Question: I'm new to javaFX. I created a customized Search box (extends TextField) in java, check image:

I tested it with a test class and it's working.
I want to know now if it's possible to create its FXML file than add this component to scene builder ? how to do it ? Thanks in advance.
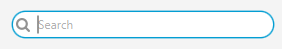
Answer: You can put your component in a Jar and import it into SceneBuilder. You don't need to create an FXML file for your component to add it to SceneBuilder Library Panel.
See the <URL> section of the JavaFX user guide.
>
1. Select Import JAR/FXML file command from the Library panel's menu, or drag the JAR or FXML file directly from your system's native file manager (Explorer or Finder) and drop it into the Library panel
2. In the Open dialog window, navigate to the location of the JAR or FXML file that you want to import. The Import Dialog, similar to what is shown in Figure 8-4, is displayed. The JAR file's contents are inspected and all the Java classes that are determined as being suitable custom components are displayed in the dialog window. The FXML file's contents are parsed to make sure that the component being added is valid and self-contained.
3. From the Import dialog window, select or unselect items from the list of items that you are able to import.
4. Click Import Components. Imported items are added to the Custom section of the Library panel. They can be used immediately and they persist in the Library even after Scene Builder is restarted
Note, SceneBuilder also supports importing of FXML based components rather than just straight code components. This answer only discusses importing of code only components which do not contain FXML.
Here is a custom search field component that I imported into SceneBuilder using the method outlined above.

The top search panel is in the Scene Builder design pane, the bottom search panel is the result of using the Scene Builder preview function and searching for happiness.
The fxml file which was generated by SceneBuilder based on the design is included here. Note, this was just a test scene I created with SceneBuilder to test the already imported component - it was not part of the component import process itself.
'''
<?xml version="1.0" encoding="UTF-8"?>
<?import javafx.scene.text.*?>
<?import org.jewelsea.*?>
<?import javafx.geometry.*?>
<?import javafx.scene.control.*?>
<?import java.lang.*?>
<?import javafx.scene.layout.*?>
<VBox maxHeight="-Infinity" maxWidth="-Infinity" minHeight="-Infinity" minWidth="-Infinity" spacing="10.0" xmlns="http://javafx.com/javafx/8" xmlns:fx="http://javafx.com/fxml/1">
<children>
<Label text="Search Field Import Test">
<font>
<Font size="16.0" />
</font>
</Label>
<SearchField />
</children>
<padding>
<Insets bottom="10.0" left="10.0" right="10.0" top="10.0" />
</padding>
</VBox>
'''
The code for the search box which was imported is:
'''
package org.jewelsea;
import javafx.geometry.Insets;
import javafx.scene.control.Button;
import javafx.scene.control.Label;
import javafx.scene.control.TextField;
import javafx.scene.layout.HBox;
import javafx.scene.layout.StackPane;
import javafx.scene.layout.VBox;
public class SearchField extends StackPane {
private final TextField textField;
private final Button searchButton;
private final Label searchResults;
public SearchField() {
textField = new TextField();
textField.setPromptText(
"Search Text"
);
searchButton = new Button("Search");
searchResults = new Label();
VBox layout = new VBox(
20,
new HBox(
10,
textField,
searchButton
),
searchResults
);
layout.setPadding(new Insets(10));
searchButton.setOnAction(event ->
searchResults.setText(
"Search result for " + textField.getText()
)
);
getChildren().setAll(
layout
);
}
}
'''
In order for the process to work, there are a few things you need to ensure:
1. Your component class extends Node.
2. Your component class has a no argument constructor.
3. Your component class and no argument constructor are public.
4. Your component class is in a package (e.g. org.jewelsea) - it can't have no package set.
5. Your component class is packaged in a JAR file which has been imported into SceneBuilder as described above.
If you are having issues importing the JAR, after you have attempted a JAR import, you can use the JAR analysis function documented below to help troubleshoot (which might help or might just provide some cryptic information to confuse you more).

Also, from this answer:
- <URL>
> Try to launch Scene Builder from command line, you should see the output of the library imports, including possible exceptions from your custom control when you add it.